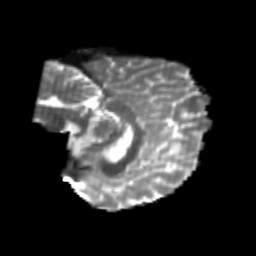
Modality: T2w
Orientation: sagittal
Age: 23
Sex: male
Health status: healthy
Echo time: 0.074 s